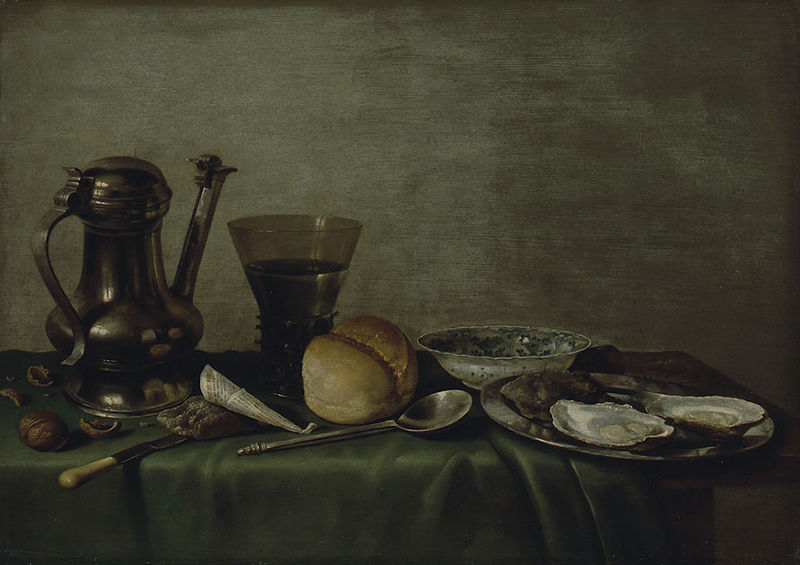
Titel: Frühstücksstilleben
Künstler: Willem Claesz. Heda
Standort: Karlsruhe
Institution: Staatliche Kunsthalle Karlsruhe
Schlagwörter: blau, dunkel, gemälde, wasser, weiß, gelb, grün, glas, grau, tisch, tuch, malerei, wand, barock, messer, schale, schüssel, silber, tablett, teller, holland, niederlande, tischdecke, tischtuch, spiegelung, kelch, decke, blatt, renaissance, kanne, krug, schalen, stilleben, stillleben, telle, apfel, papier, düster, romantik, querformat, essen, löffel, wein, brot, metall, platte, becher, vanitas, gefäß, memento mori, nahrung, vergänglichkeit, zinn, zinnkrug, zinnteller, porzellan, zeitung, chardin, karaffe, grpn, teekanne, muschel, austern, muscheln, pokal, schnecke, zitrone, porzelan, nuss, nüsse, walnuss, auster, claesz, silberlöffel, brötchen, zinnkanne, nussschale, walnüsse, musche, tüte, messser, delft, gewürz, semmel, wecken, tsichtuch, portzelan, 17. jahrhundert, 17 jh, vrot, muskatnuss, weinkanne, betrachterraum, nuppenbecher, uschel, tütchen, zinnlöffel, fischbesteck, 17 jv